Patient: sex M, age 42
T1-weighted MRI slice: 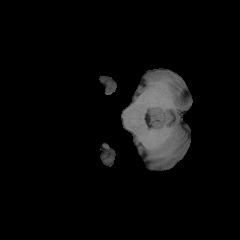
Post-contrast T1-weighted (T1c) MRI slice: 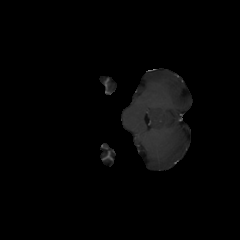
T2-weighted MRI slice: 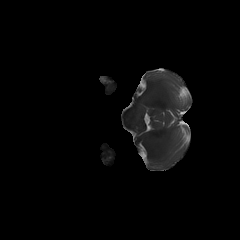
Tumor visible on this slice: no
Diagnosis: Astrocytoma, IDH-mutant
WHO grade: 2